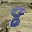
Label: 8